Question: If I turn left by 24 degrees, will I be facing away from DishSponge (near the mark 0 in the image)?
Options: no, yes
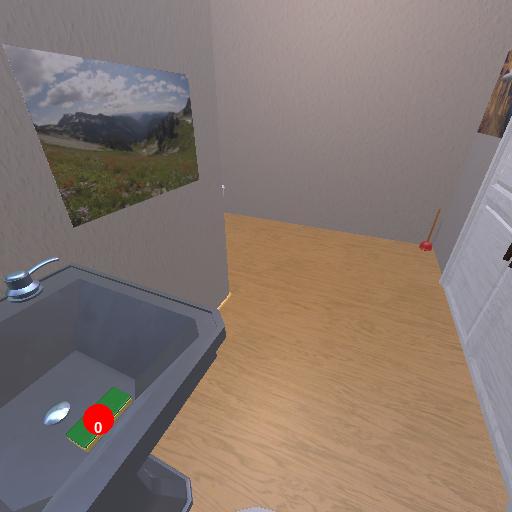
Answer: no